Field crop: maize
Growth stage: 2
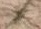
Species: salsola